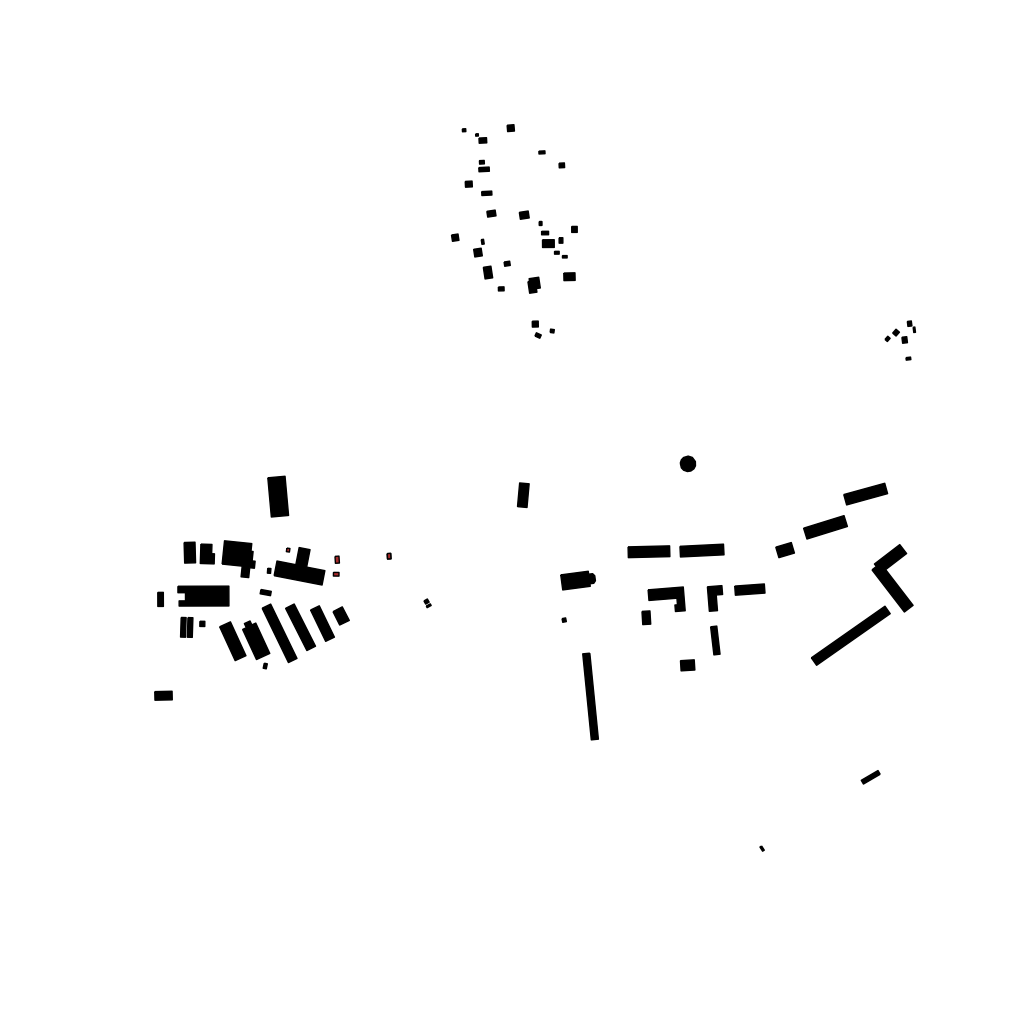
Tags: overhead vector_map, agriculture, recreation, residential, special, soviet, individual_rise, low_rise, density_1, Building, Facility, 1.0 km²